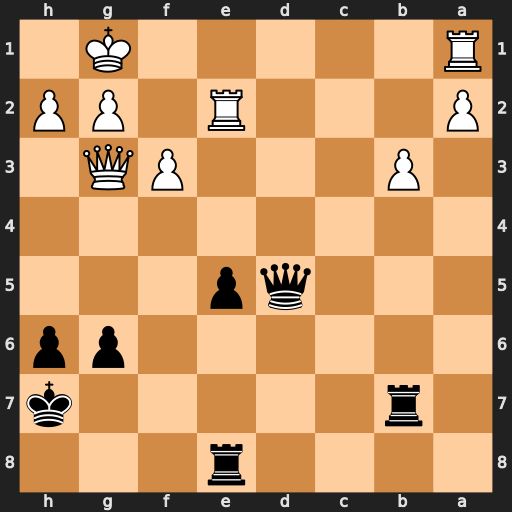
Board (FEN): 4r3/1r5k/6pp/3qp3/8/1P3PQ1/P3R1PP/R5K1
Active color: b
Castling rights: -
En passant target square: -
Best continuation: Qd4+ Qf2 Qxa1+ Re1 Qc3